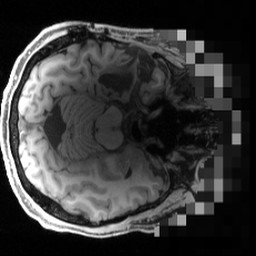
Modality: T1w
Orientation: axial
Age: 35
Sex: male
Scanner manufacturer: siemens
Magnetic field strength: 3 T
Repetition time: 2.55 s